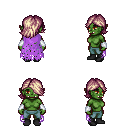
a pixel art fantasy rpg character, female body template, orc, green skin, maroon tattered cape, teal pants, white blonde swoop hairstyle, white cloth bracers, black shoes, four views (front, back, left, right), 2x2 character sprite sheet, small pixel art, hard edges, no anti-aliasing